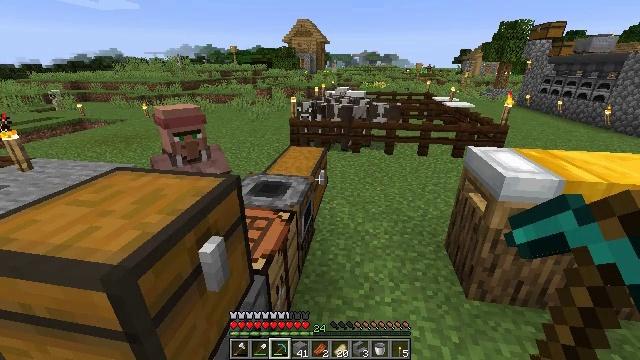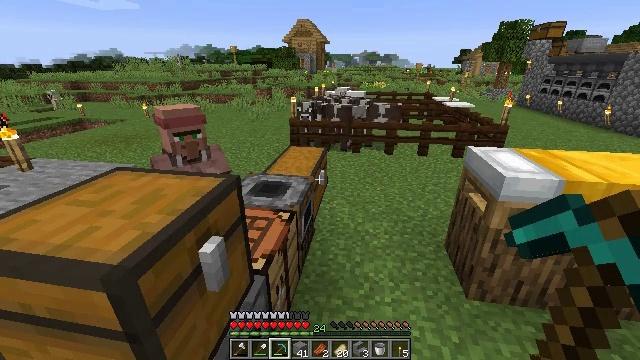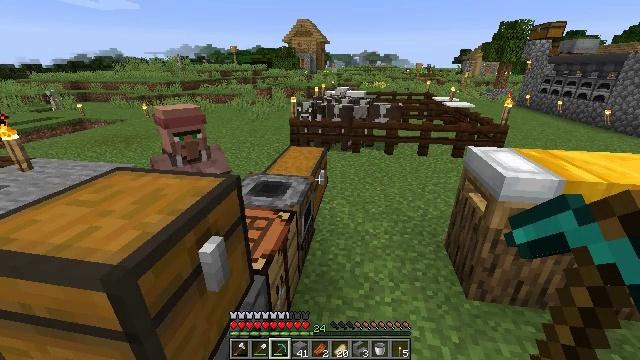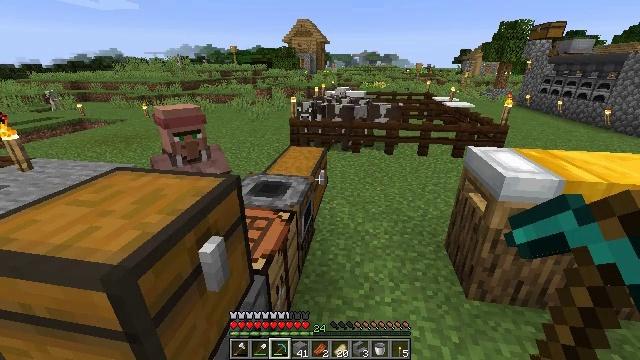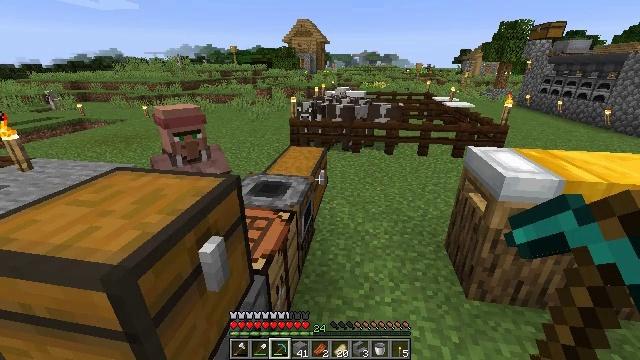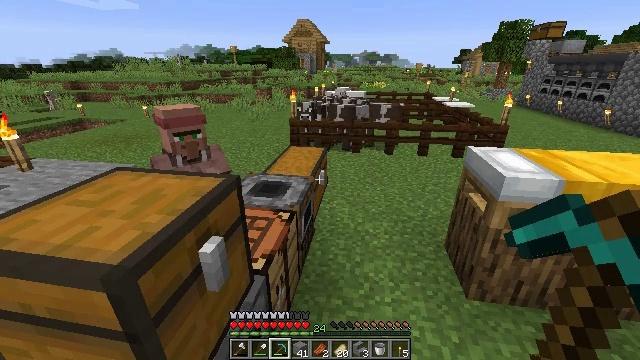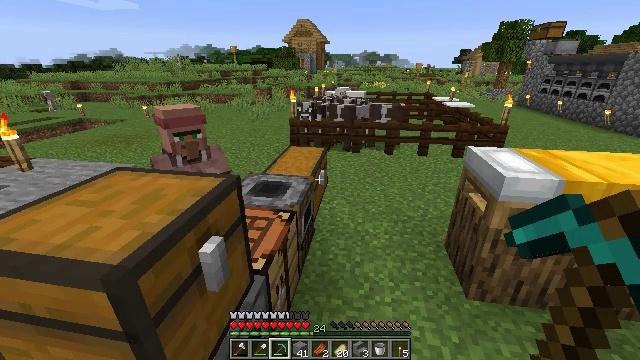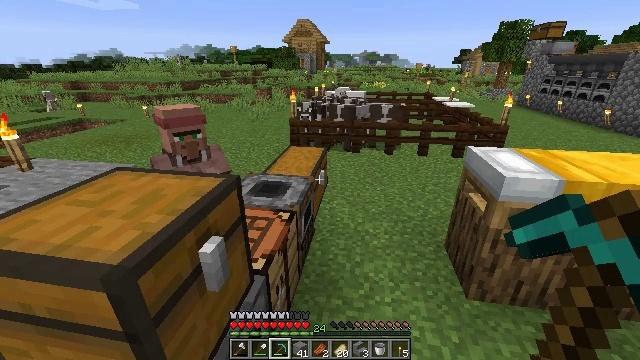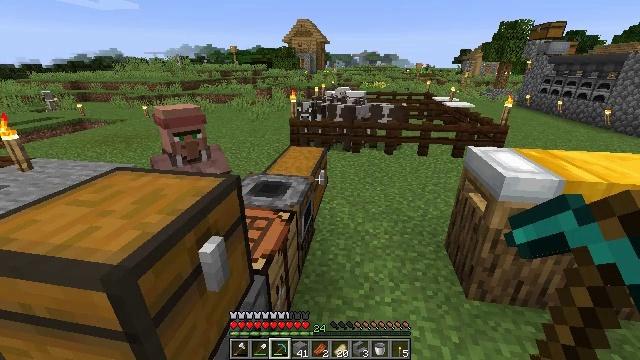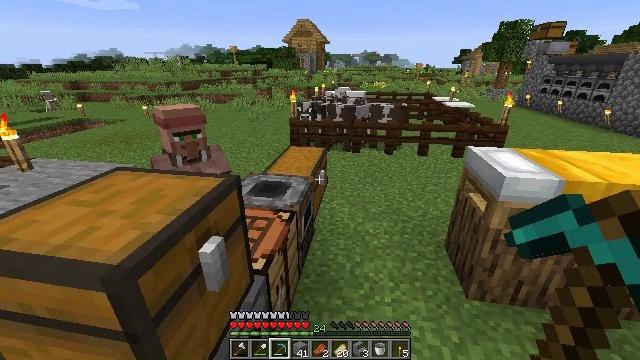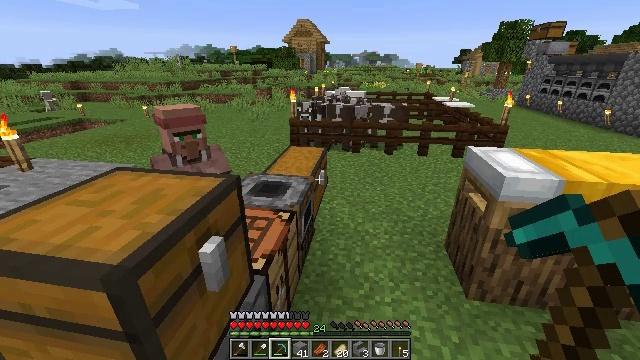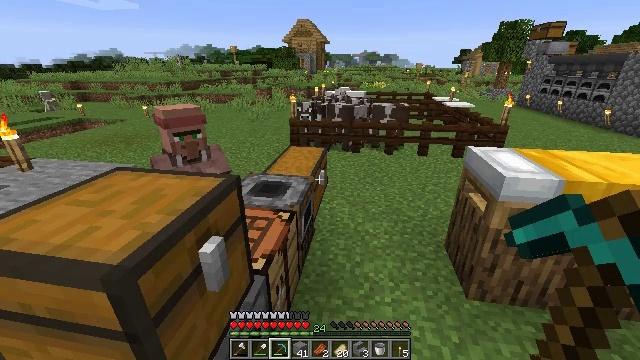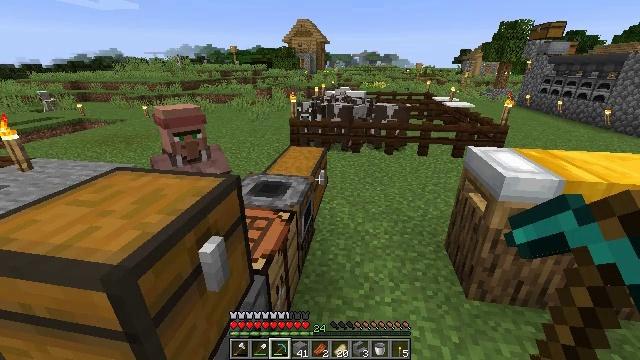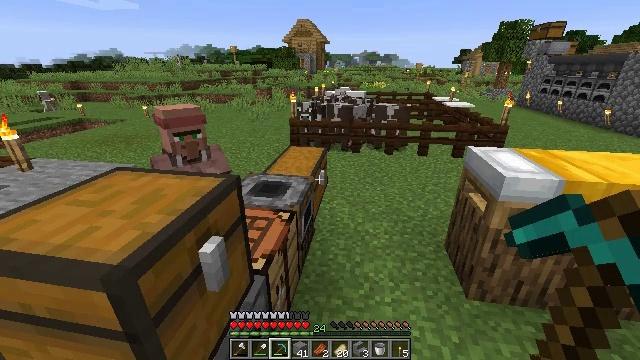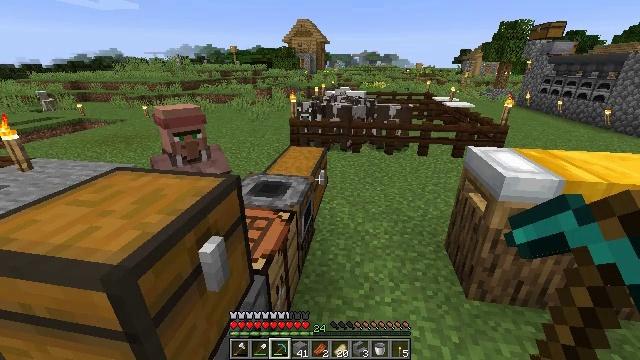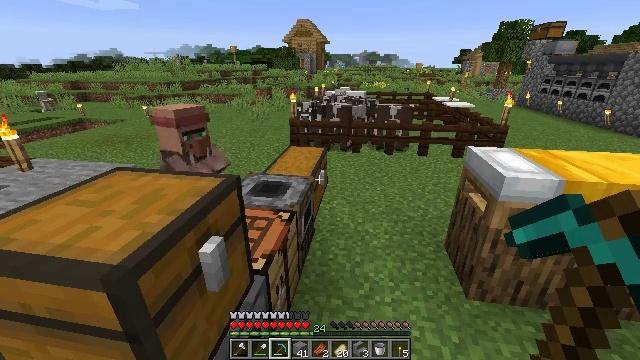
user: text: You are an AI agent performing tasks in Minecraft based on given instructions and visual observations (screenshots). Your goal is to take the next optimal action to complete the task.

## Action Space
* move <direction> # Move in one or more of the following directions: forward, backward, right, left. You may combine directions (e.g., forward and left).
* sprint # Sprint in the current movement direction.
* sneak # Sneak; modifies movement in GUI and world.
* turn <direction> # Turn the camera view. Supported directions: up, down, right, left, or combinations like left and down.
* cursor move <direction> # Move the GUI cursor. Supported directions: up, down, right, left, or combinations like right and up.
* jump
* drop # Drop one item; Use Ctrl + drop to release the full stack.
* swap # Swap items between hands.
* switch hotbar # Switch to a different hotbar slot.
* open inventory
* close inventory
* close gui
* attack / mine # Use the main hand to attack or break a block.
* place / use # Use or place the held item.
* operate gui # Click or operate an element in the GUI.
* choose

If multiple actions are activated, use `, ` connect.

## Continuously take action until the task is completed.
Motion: motion action
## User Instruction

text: Clear the fire from the area.
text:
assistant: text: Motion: no_op
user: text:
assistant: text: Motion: no_op
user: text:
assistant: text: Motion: no_op
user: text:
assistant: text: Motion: no_op
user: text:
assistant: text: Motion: no_op
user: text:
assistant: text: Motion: no_op
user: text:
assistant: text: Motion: no_op
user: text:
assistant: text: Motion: no_op
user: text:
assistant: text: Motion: no_op
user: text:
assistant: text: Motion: no_op
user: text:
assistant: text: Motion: no_op
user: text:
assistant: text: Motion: no_op
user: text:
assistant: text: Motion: no_op
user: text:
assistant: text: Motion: no_op
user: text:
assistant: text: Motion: no_op
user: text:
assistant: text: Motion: no_op
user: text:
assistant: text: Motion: no_op
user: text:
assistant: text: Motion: no_op
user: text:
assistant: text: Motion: no_op
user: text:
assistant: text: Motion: no_op
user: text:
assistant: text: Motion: no_op
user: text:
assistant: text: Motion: no_op
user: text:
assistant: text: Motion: no_op
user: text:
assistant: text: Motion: no_op
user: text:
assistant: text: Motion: no_op
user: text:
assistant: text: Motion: no_op
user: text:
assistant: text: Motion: no_op
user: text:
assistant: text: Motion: no_op
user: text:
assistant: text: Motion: no_op
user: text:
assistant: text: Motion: no_op